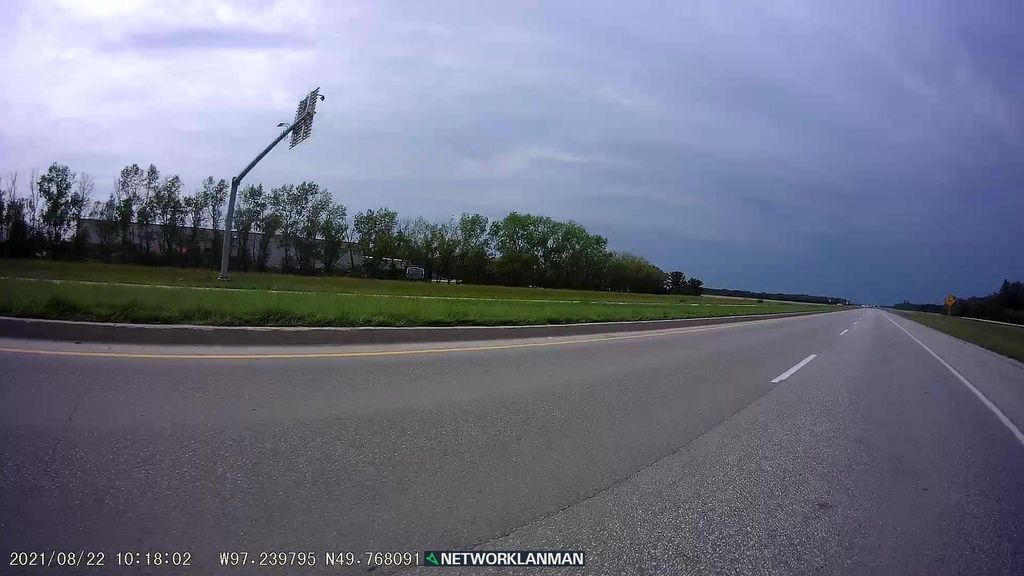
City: winnipeg